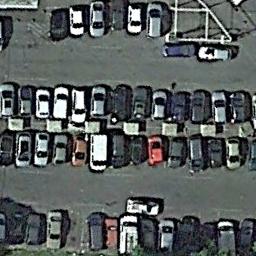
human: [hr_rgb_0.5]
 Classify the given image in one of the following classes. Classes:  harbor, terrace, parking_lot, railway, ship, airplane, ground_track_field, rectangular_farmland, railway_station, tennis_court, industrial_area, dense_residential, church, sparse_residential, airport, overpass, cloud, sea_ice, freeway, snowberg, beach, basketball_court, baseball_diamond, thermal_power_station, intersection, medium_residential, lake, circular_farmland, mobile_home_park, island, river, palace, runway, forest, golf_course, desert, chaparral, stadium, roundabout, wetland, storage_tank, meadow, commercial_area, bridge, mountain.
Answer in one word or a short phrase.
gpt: parking_lot